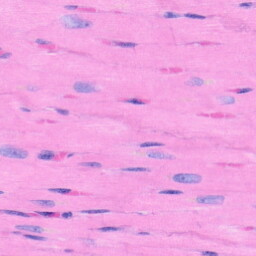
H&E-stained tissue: Heart